Interaction volume radius: 5 \u00c5
Interaction volume height: 10 \u00c5
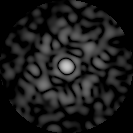
Disorder parameter: 0.8402